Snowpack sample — Buffalo Mountain, Silverthorne, Colorado, USA (1/25/25, 10:11 AM MST)
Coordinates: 39.6222, -106.1139
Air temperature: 22 °F
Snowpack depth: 110 cm
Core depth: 30 cm
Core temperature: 42.8 °F
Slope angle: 12°, slope face: 102°
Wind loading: high
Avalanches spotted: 0
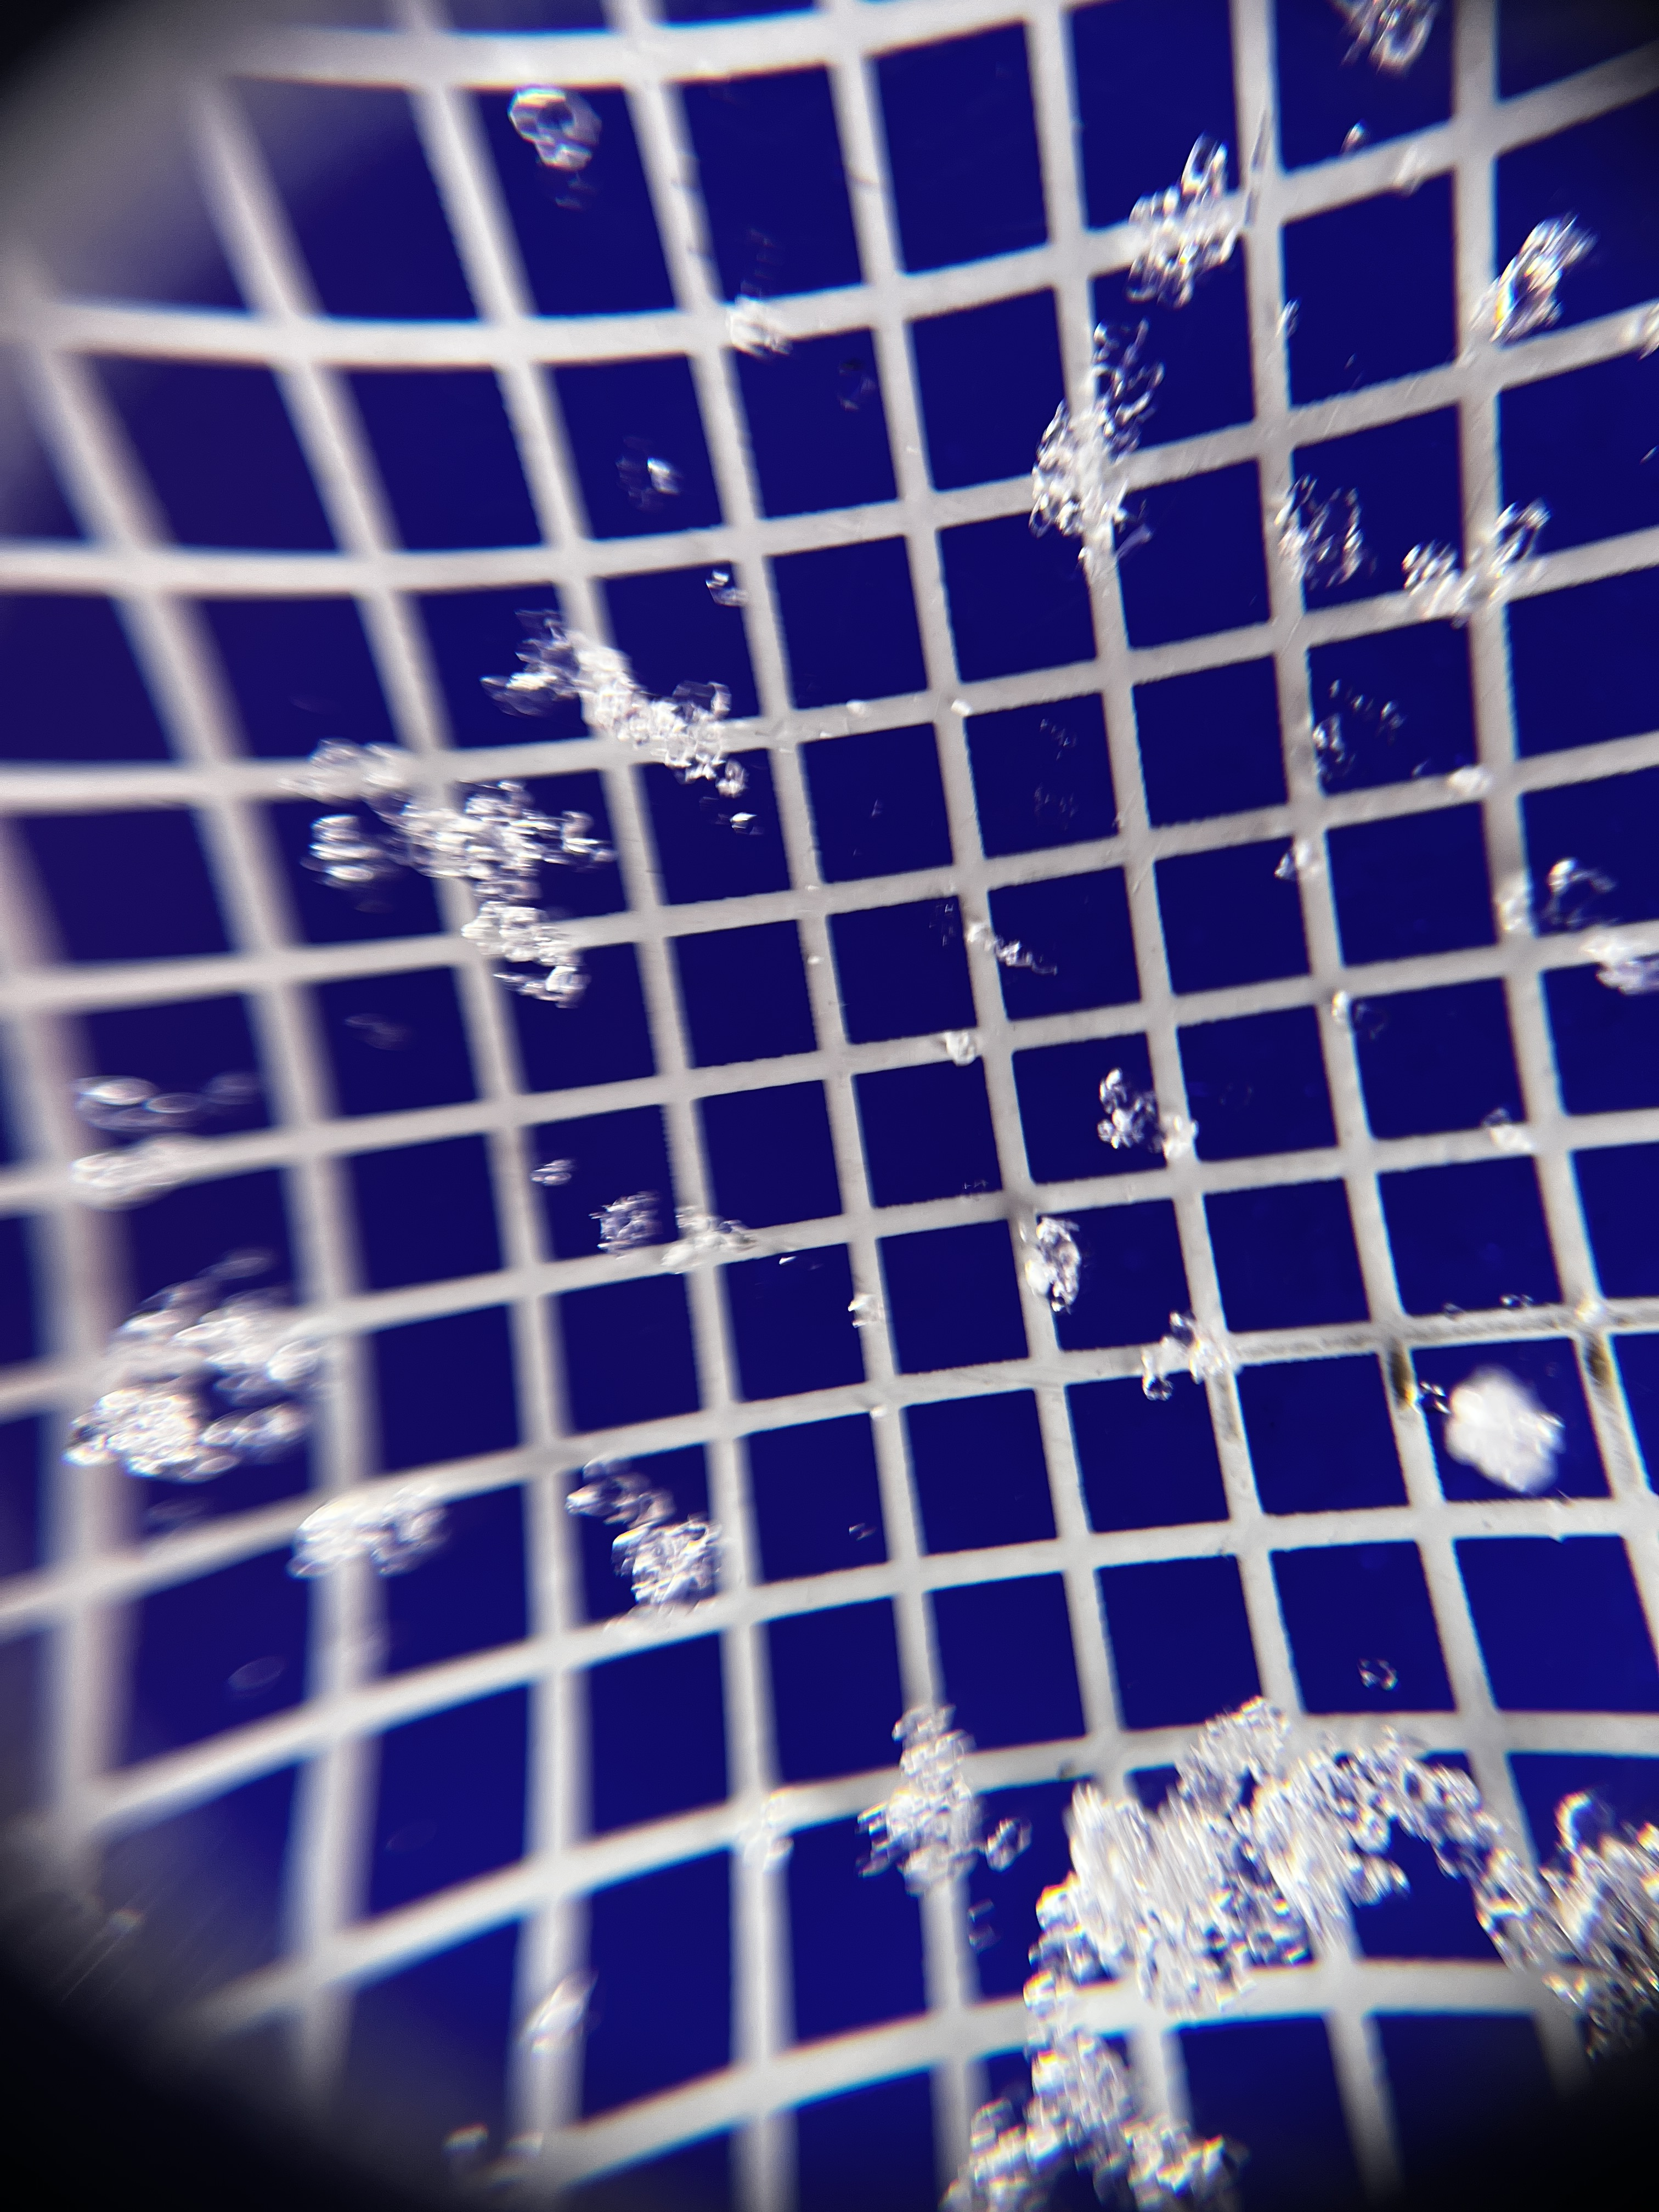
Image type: magnified_profile
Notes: No avalanches nearby, collected on the outskirts of a fire break 15 meters from the treeline, on way to Buffalo and Red Mountain